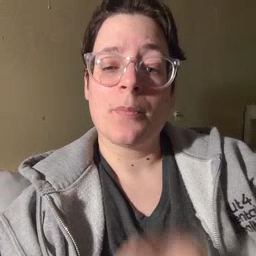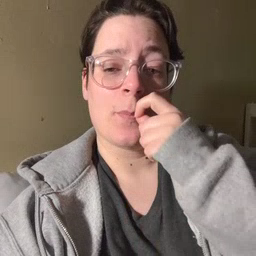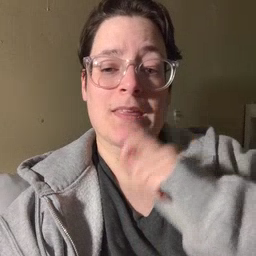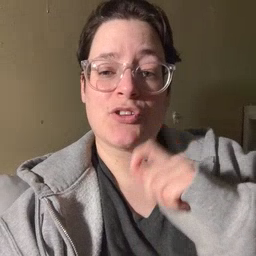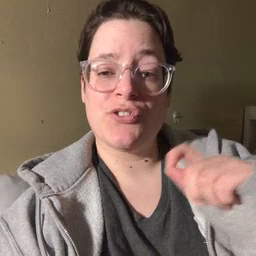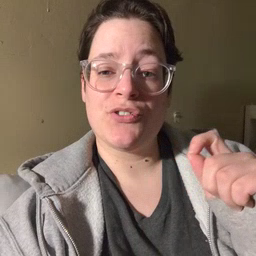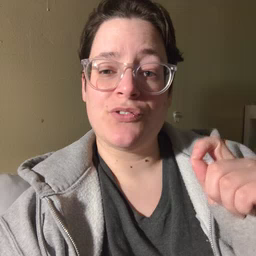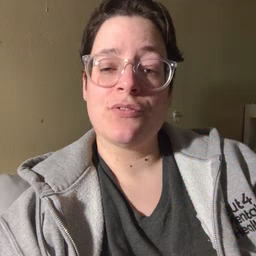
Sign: pencil